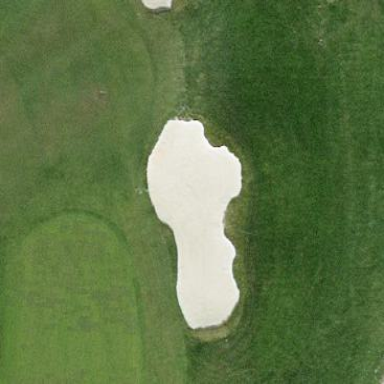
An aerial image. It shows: Golf bunker filled with sandy terrain.